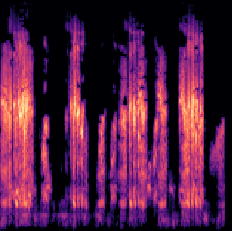
Sound class: Frog